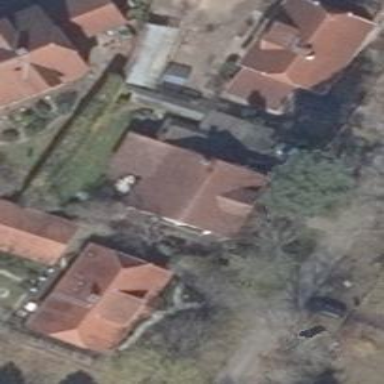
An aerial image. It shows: Building with gabled roof.